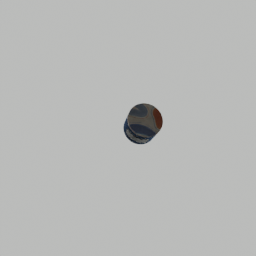
Label: decoration